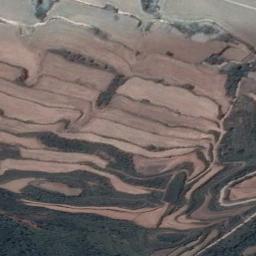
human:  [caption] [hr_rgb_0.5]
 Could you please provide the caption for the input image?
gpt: The bare terrace is next to some trees .

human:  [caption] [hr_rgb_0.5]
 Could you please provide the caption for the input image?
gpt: A large layer of brown and green mixed terraces .

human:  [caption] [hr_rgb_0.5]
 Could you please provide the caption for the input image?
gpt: There are many plants on the terrace .

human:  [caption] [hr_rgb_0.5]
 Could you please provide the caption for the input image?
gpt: There is a row of grey houses beside the terraces .

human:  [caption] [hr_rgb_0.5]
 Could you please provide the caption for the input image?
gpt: There are many brown terraces and some green ones .